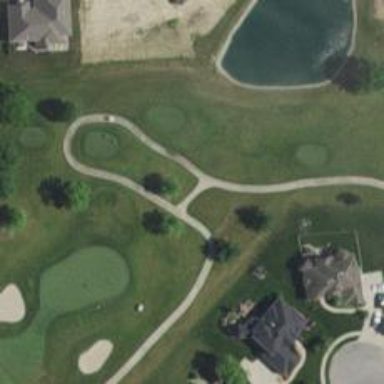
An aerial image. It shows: Footway that serves as golf path.